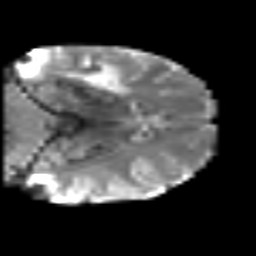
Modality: T2w
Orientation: coronal
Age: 55
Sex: male
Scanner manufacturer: siemens
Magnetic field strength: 3 T
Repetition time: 6.1 s
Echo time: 0.101 s